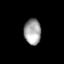
Tissue: prostate
Cell type: T cells
Senescence score: 0.8496
Nuclear area (px): 432
Mean DAPI intensity: 160.456